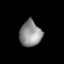
Tissue: skin
Cell type: Epithelial cells
Senescence score: 0.6776
Nuclear area (px): 546
Mean DAPI intensity: 142.386